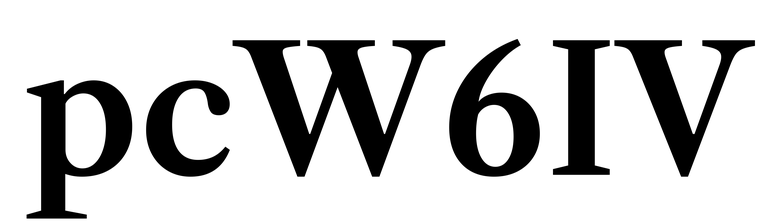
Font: LibreCaslonText_SemiBold